Milling tool wear sample.
Tool blade image: 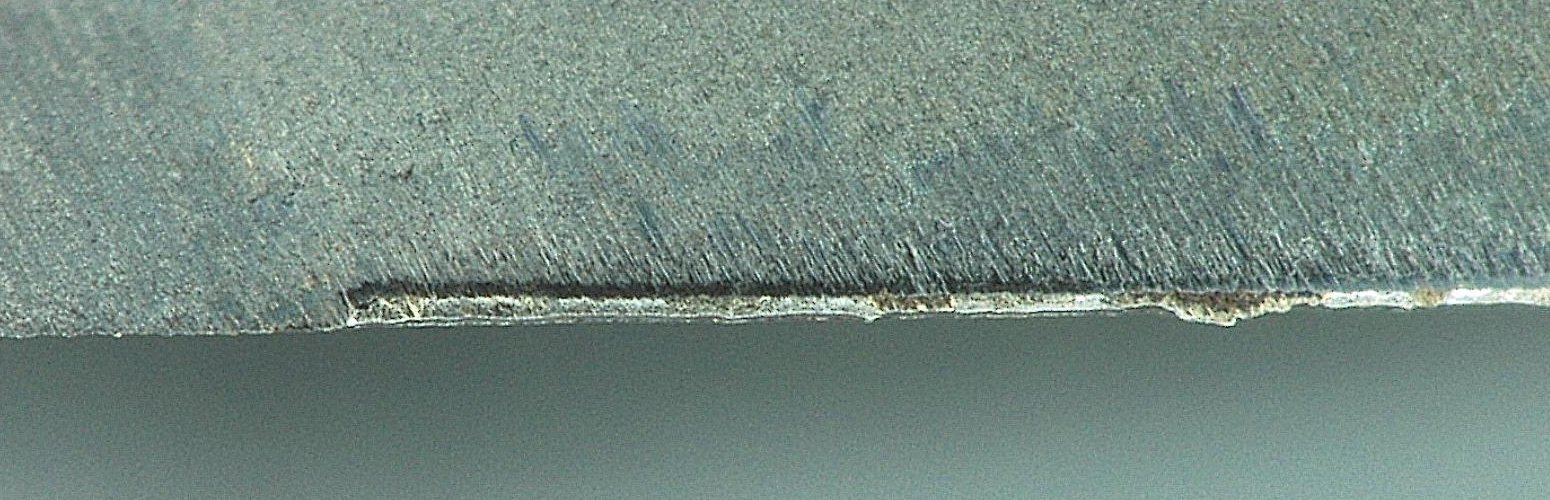
Chip image: 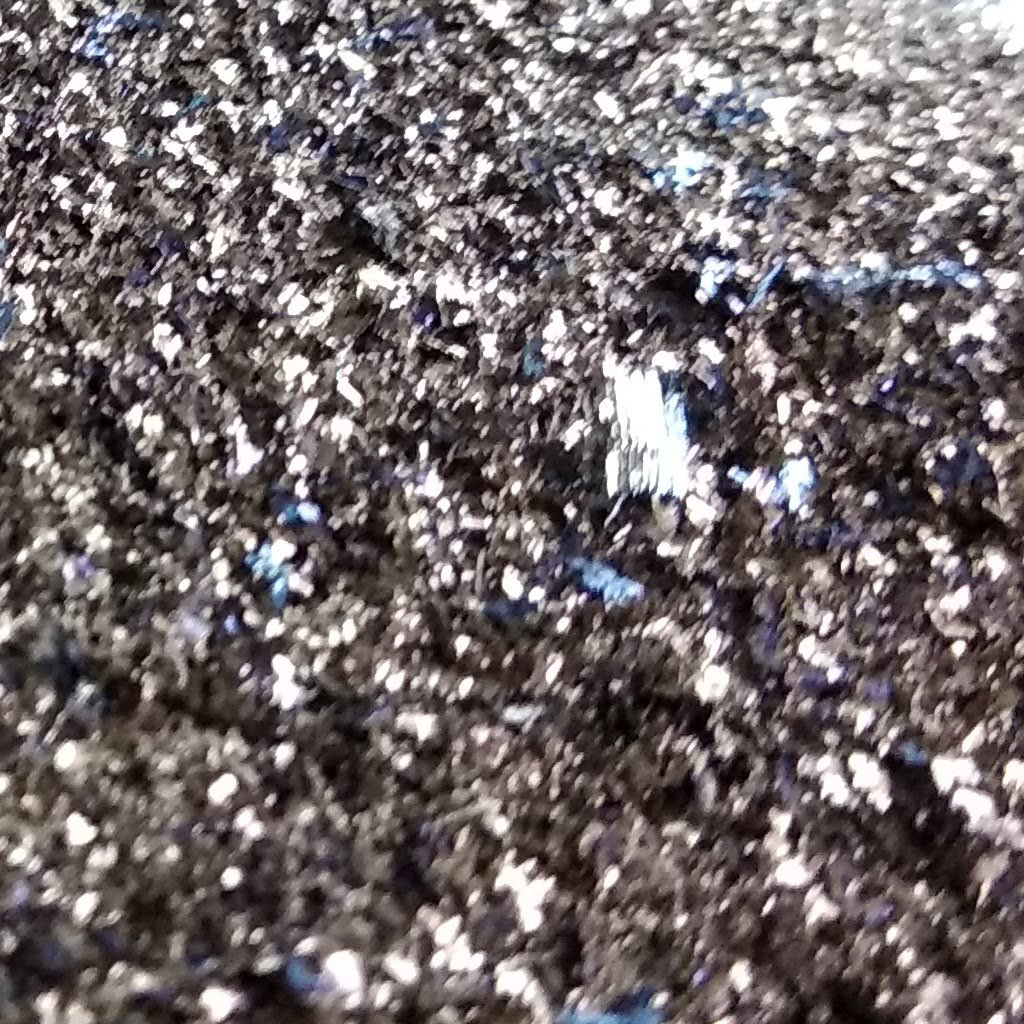
Workpiece image: 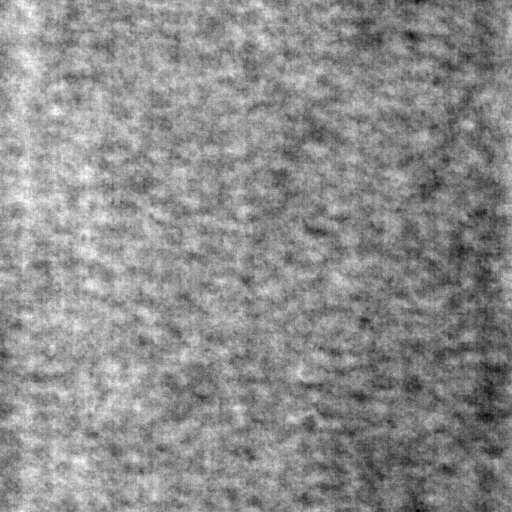
Tool wear state: used
Gaps: 9.46
Flank wear: 80.9
Overhang: 16.55
Force-signal Mel-spectrograms (X, Y, Z axes): 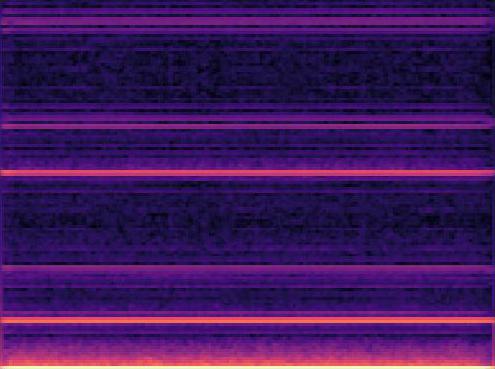 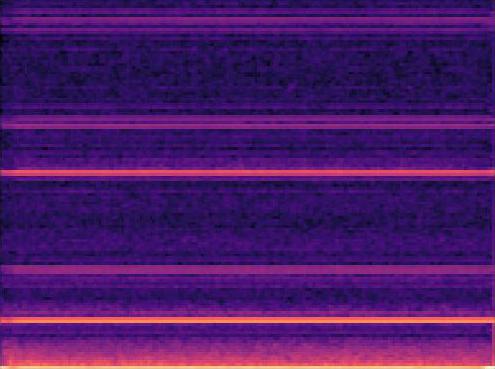 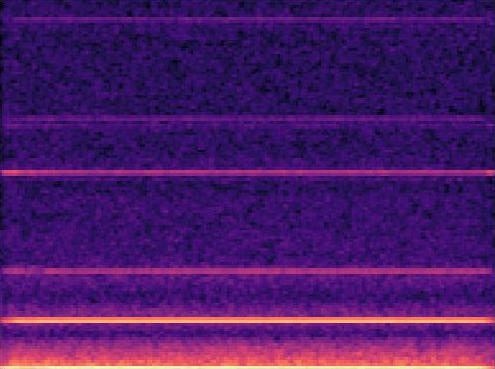
Force-signal scalograms (X, Y, Z axes): 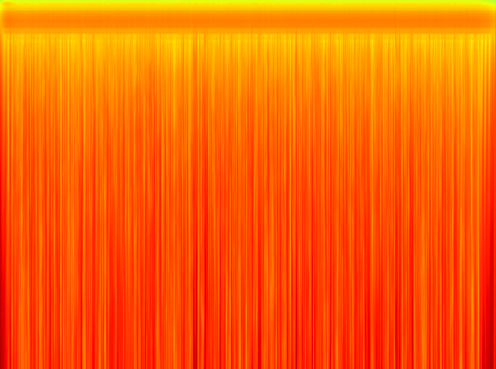 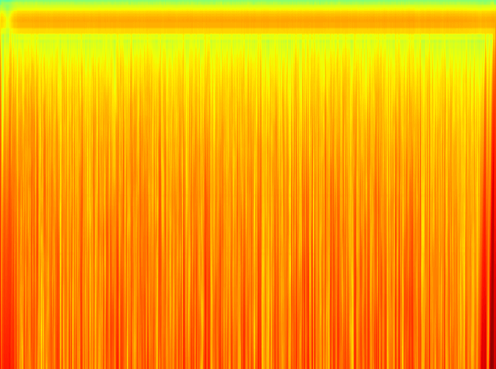 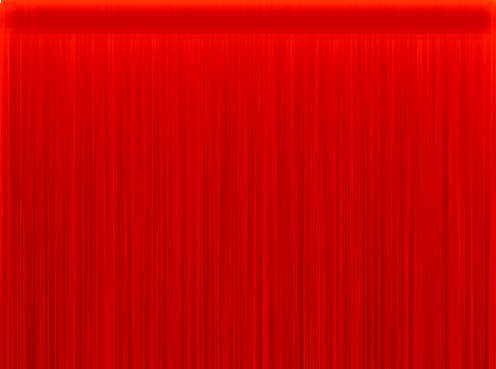
Force phase: steady_state_stabilization_wear